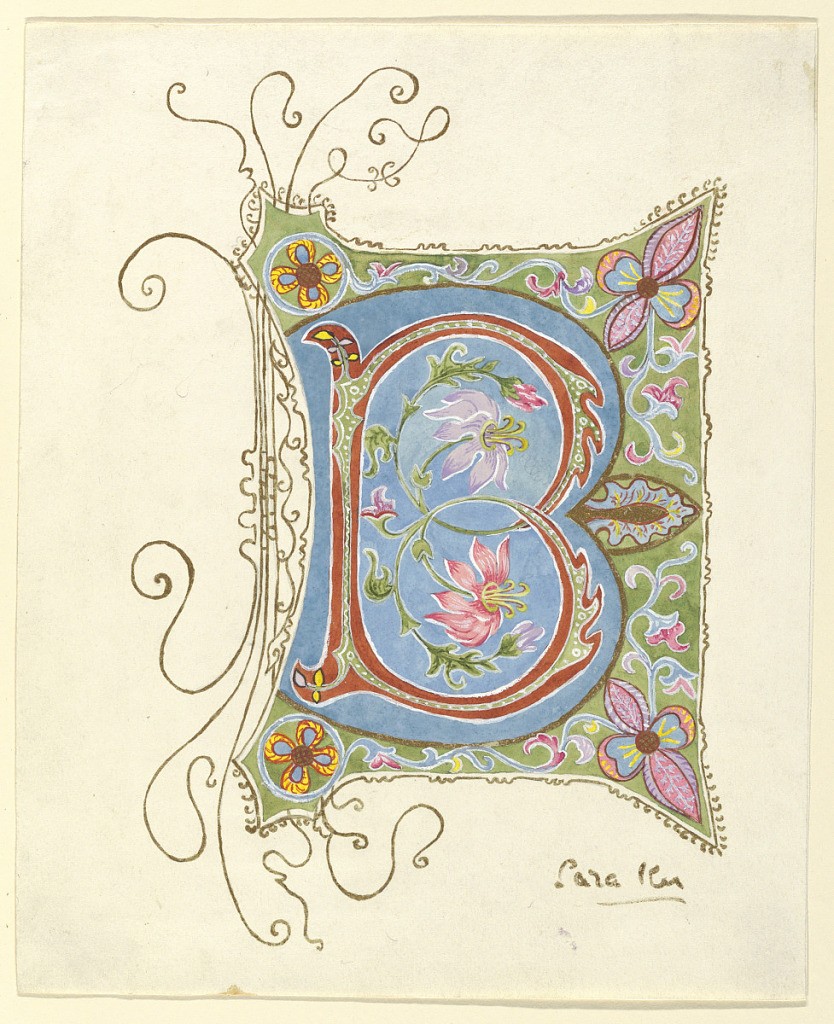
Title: Illuminated Initial
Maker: Sara Ker
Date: ca. 1893
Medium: Water color, gold, on paper
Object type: Drawing
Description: Design for the initial "B".